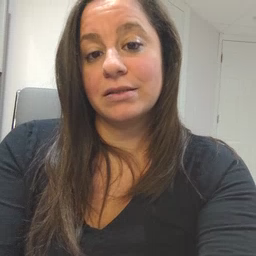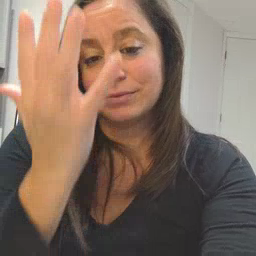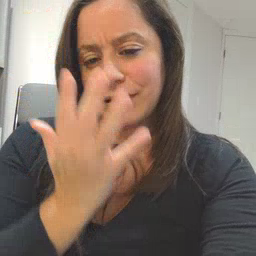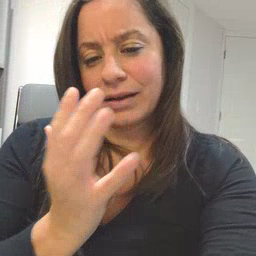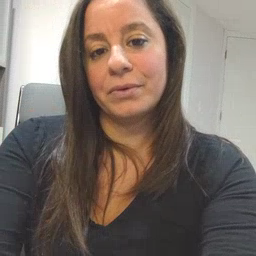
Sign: sad